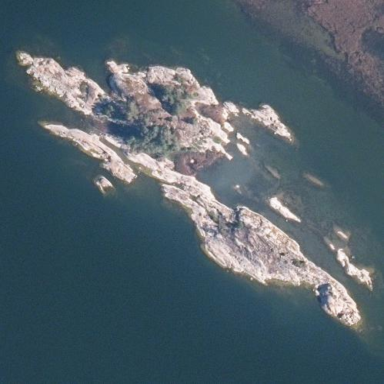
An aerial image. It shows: Islet located along the natural coastline.